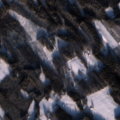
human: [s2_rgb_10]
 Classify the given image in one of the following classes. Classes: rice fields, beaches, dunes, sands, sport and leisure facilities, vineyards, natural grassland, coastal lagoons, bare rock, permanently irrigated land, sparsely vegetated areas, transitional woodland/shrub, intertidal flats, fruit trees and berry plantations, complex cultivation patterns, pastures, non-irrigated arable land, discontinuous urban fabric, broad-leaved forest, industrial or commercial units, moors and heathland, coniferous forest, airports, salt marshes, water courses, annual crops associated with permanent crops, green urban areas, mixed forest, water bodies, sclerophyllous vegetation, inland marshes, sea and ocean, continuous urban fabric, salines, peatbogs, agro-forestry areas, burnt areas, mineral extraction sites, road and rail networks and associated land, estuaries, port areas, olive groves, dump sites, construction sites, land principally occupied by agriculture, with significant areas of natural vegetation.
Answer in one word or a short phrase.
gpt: land principally occupied by agriculture, with significant areas of natural vegetation, coniferous forest, mixed forest, transitional woodland/shrub